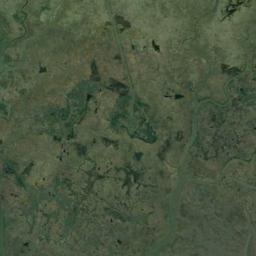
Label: wetland